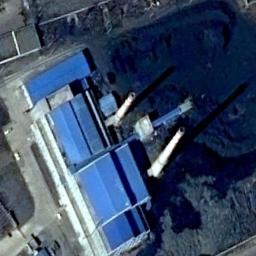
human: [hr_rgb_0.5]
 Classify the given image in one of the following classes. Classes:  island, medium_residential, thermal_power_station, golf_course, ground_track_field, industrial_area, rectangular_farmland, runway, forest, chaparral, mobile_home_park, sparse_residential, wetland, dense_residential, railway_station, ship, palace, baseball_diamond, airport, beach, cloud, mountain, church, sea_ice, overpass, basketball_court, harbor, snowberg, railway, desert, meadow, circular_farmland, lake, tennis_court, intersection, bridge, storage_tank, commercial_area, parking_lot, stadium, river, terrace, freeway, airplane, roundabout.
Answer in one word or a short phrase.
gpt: thermal_power_station